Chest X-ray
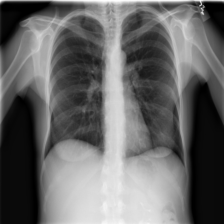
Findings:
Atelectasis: negative
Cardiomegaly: negative
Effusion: negative
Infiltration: negative
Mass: negative
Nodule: negative
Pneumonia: negative
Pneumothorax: negative
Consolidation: negative
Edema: negative
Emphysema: negative
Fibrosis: negative
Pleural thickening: negative
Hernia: negative